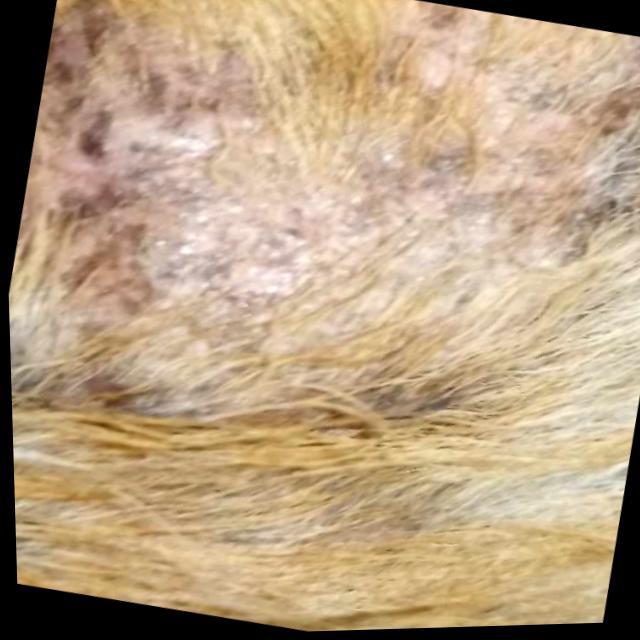
Canine demodicosis (Demodex mange) — caused by Demodex canis mites. Presents with alopecia, follicular papules, pustules, and comedones. Often localized on face and forelimbs.